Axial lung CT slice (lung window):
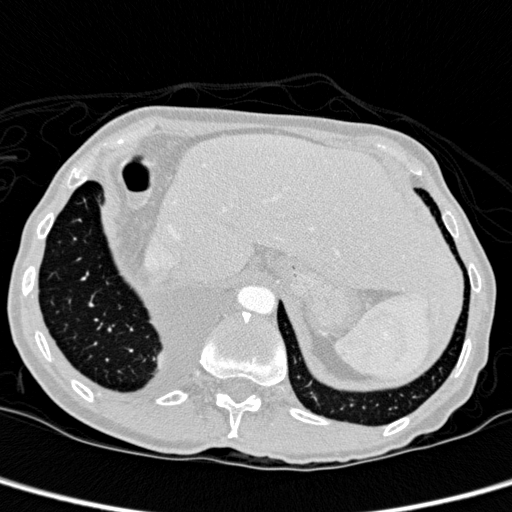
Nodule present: yes
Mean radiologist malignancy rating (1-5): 2.5